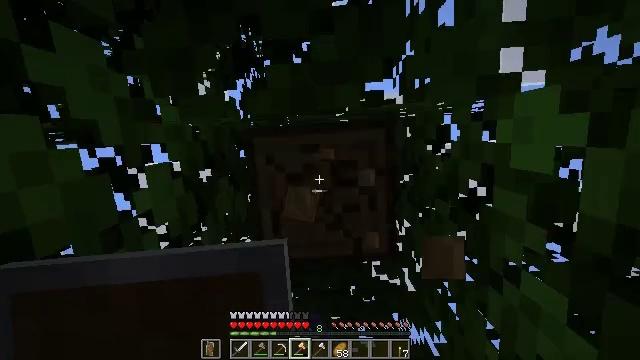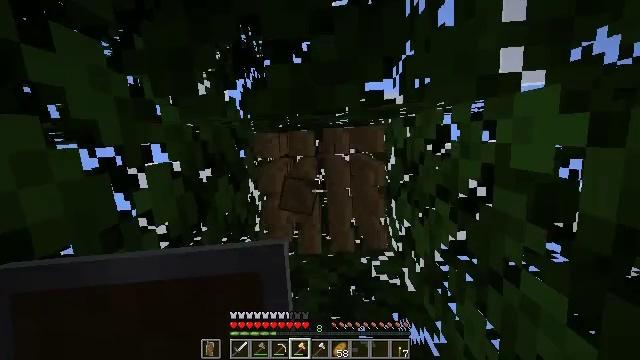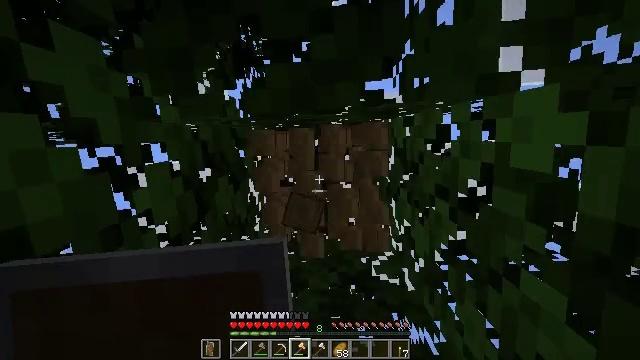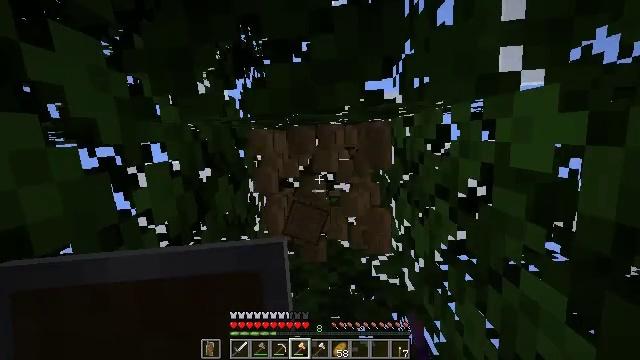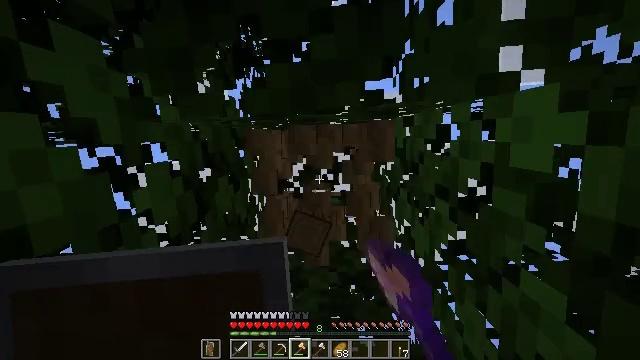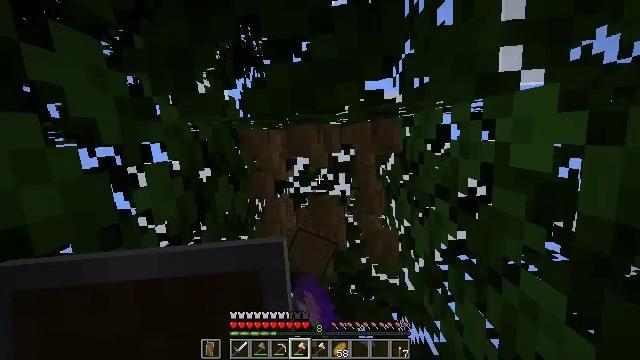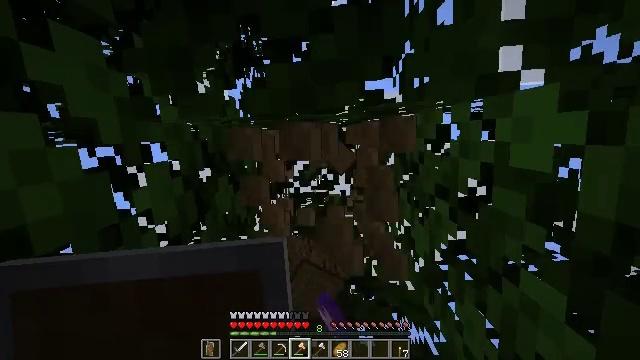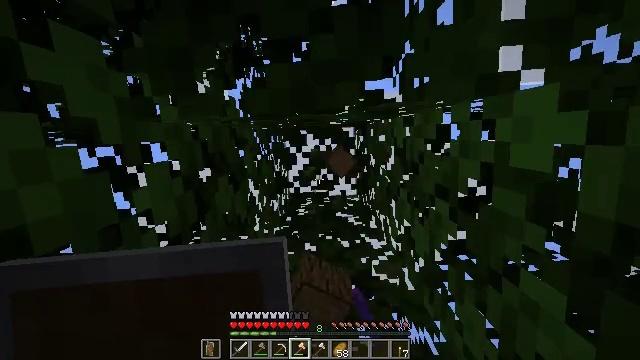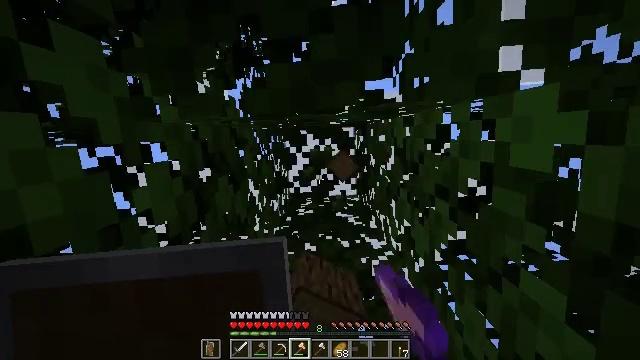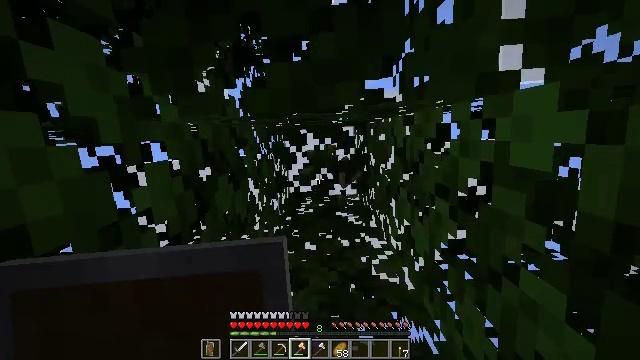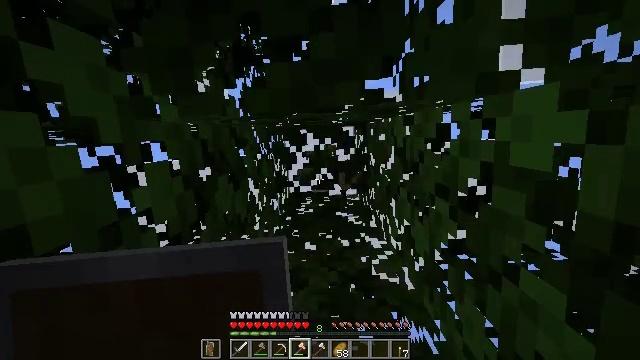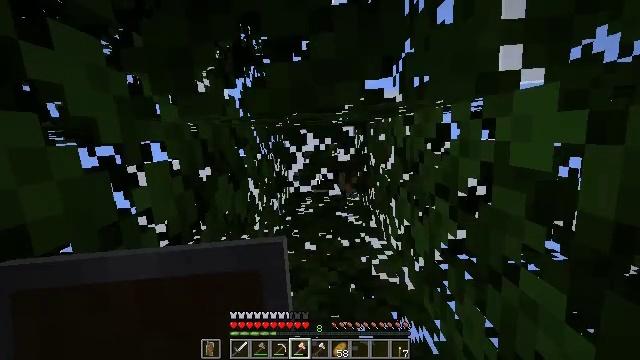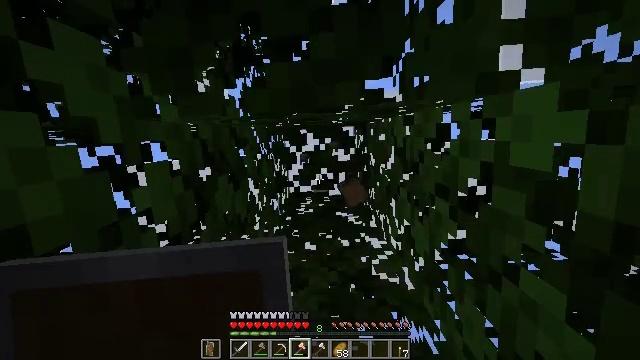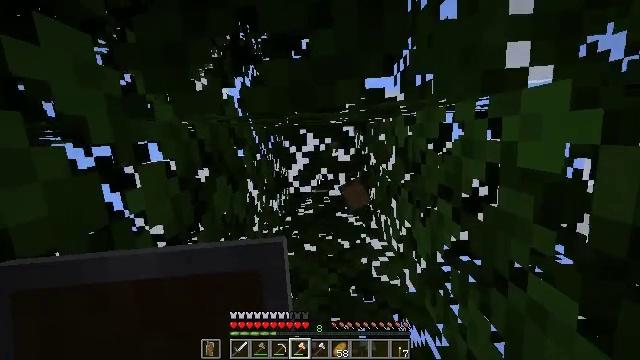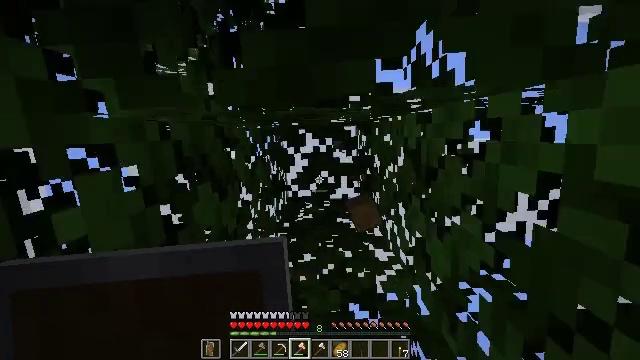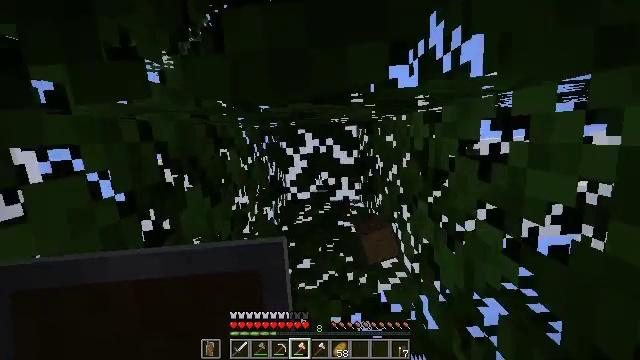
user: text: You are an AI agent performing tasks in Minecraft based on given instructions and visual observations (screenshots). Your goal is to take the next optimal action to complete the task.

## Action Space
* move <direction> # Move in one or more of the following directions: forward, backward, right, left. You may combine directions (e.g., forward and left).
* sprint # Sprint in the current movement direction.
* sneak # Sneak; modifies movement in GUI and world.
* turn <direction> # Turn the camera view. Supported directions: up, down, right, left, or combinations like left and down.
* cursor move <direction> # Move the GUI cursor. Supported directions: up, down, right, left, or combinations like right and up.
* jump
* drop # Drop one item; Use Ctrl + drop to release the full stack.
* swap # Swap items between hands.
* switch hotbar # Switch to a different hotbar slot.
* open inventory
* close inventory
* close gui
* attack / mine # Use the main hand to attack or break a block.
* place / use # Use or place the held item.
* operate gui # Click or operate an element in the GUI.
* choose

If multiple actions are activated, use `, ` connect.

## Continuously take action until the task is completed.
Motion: motion action
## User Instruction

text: Break the tree to get oak logs.
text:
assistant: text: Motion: sneak, attack / mine
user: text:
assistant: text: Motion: sneak, attack / mine
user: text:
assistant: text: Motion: sneak, attack / mine
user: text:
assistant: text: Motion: sneak, attack / mine
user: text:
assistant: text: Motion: sneak, attack / mine
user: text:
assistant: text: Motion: sneak, attack / mine
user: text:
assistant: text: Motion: sneak, attack / mine
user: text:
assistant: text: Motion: sneak, attack / mine
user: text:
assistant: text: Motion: sneak, attack / mine
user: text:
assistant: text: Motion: sneak
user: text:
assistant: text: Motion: sneak
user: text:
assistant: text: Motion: no_op
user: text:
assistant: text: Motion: no_op
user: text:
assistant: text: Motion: no_op
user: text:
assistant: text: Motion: no_op
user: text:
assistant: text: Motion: turn right and down
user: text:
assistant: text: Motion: turn right and down
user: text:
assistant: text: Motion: turn right and down
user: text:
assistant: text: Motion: turn right and down
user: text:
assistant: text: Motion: turn right and down
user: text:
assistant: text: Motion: turn right and down
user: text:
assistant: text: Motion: no_op
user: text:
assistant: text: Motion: no_op
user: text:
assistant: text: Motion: no_op
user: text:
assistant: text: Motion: no_op
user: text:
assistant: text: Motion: turn right and down
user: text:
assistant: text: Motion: turn right and down
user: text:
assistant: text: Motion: turn right and down
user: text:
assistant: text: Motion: turn right and down
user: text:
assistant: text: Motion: no_op